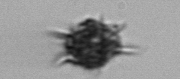
Label: Dictyocha